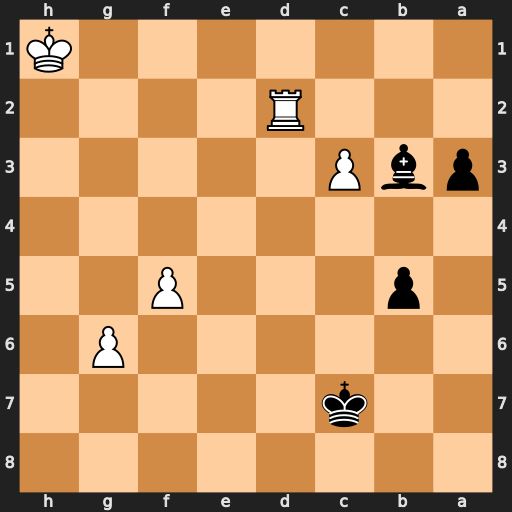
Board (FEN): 8/2k5/6P1/1p3P2/8/pbP5/3R4/7K
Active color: b
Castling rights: -
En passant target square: -
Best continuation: a2 Rxa2 Bxa2